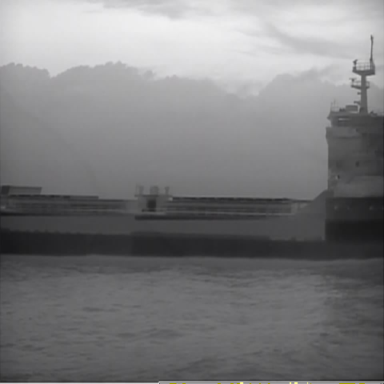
There is a liner in the infrared image.